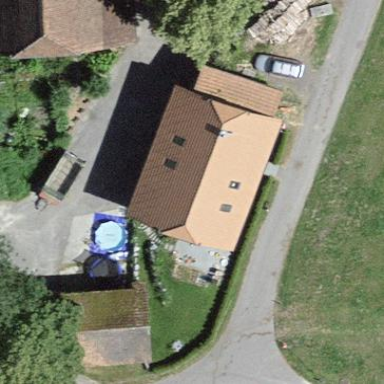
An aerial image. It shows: Half-hipped roof building.